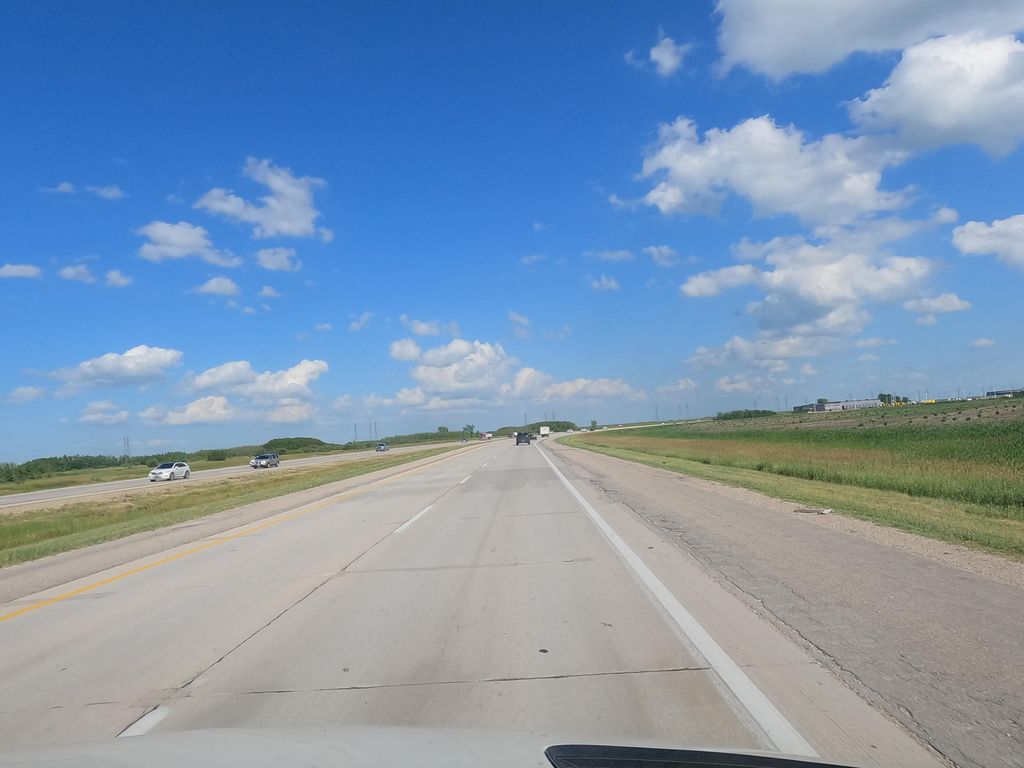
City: winnipeg